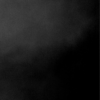
Label: dusty